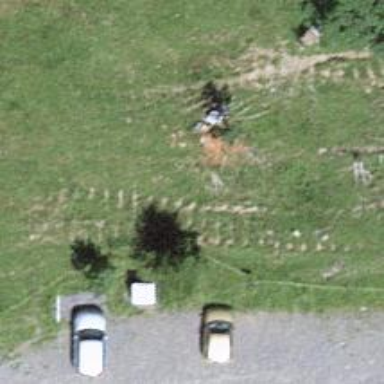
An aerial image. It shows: Bench.